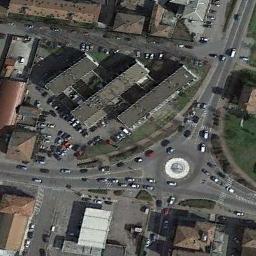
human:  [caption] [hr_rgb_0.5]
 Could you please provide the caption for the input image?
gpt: There are many driving and waiting vehicles at the roundabout, There are some buildings and some trees and a few lawns around the roundabout, And many cars are parked in the open space near the roundabout .

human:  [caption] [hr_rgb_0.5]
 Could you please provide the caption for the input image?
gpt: The roundabout is on the grass next to buildings .

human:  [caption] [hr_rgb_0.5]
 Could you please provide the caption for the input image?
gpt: There are many buildings around the roundabout .

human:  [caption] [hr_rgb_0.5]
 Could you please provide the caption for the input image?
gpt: The roundabout with three exits and entrances is in the farmland and some cars are driving on the roundabout .

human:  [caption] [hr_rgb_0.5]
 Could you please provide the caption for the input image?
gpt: There are many buildings and cars around the roundabout .